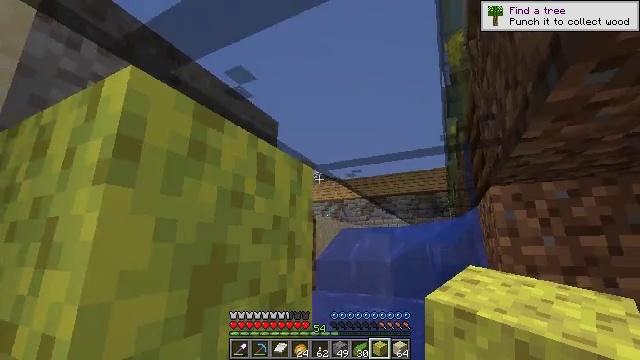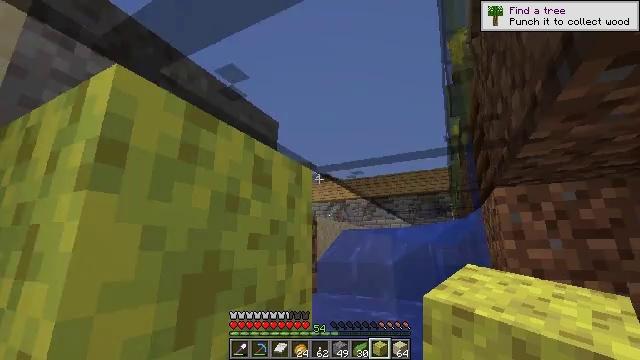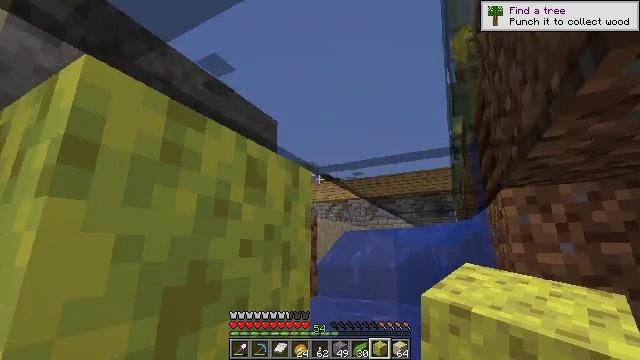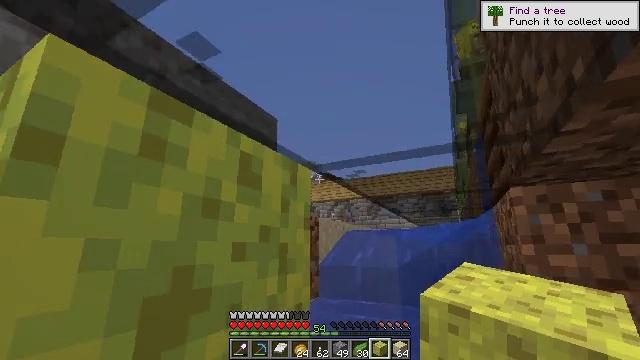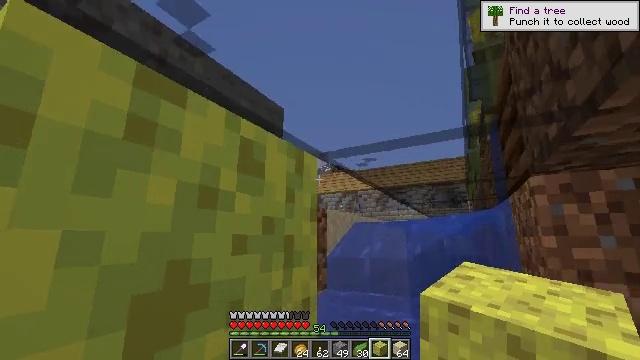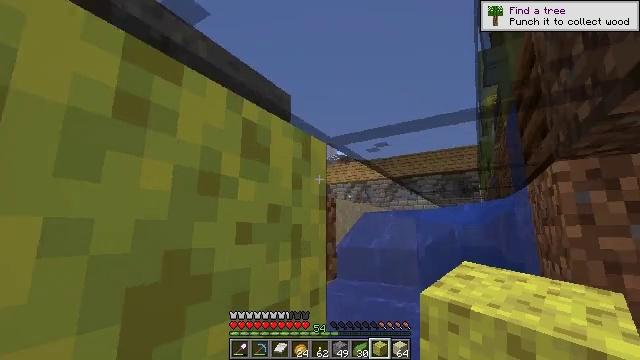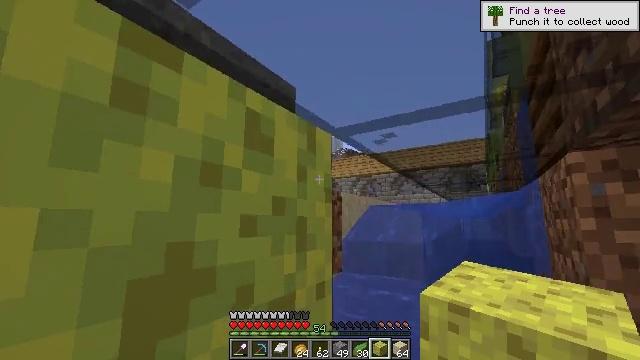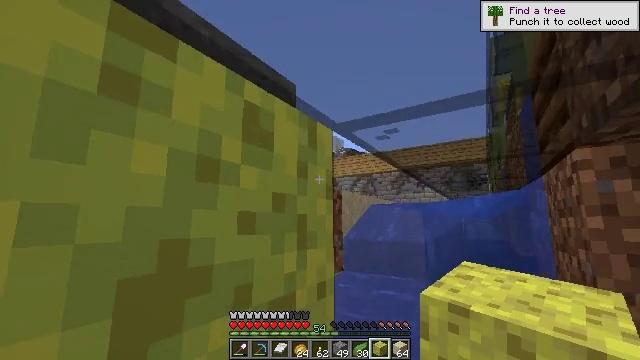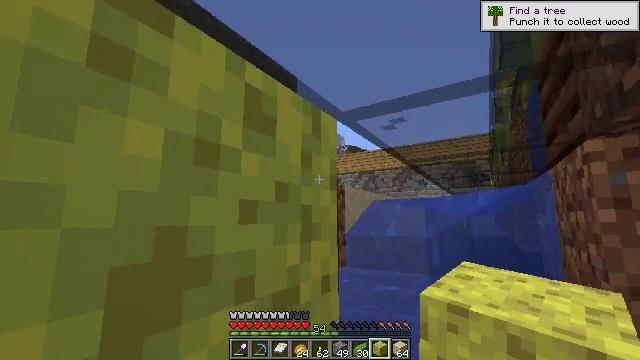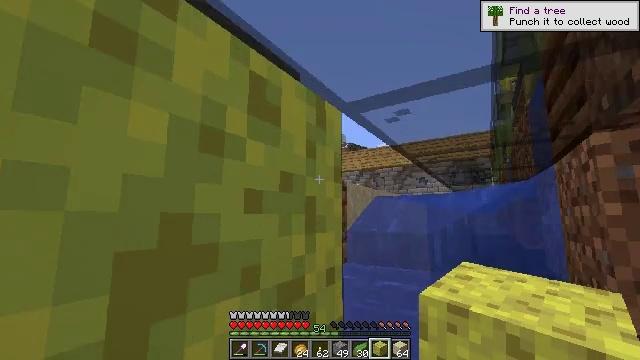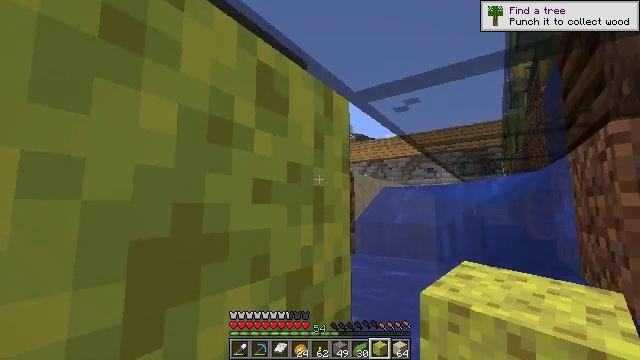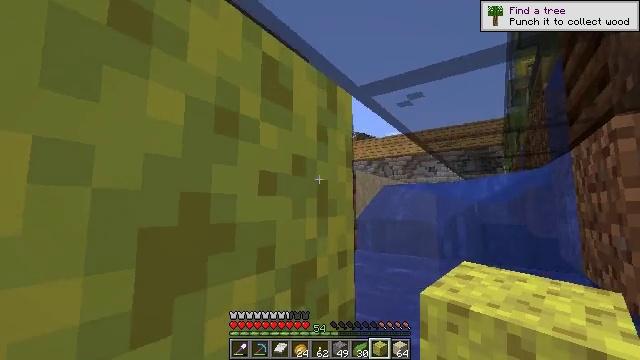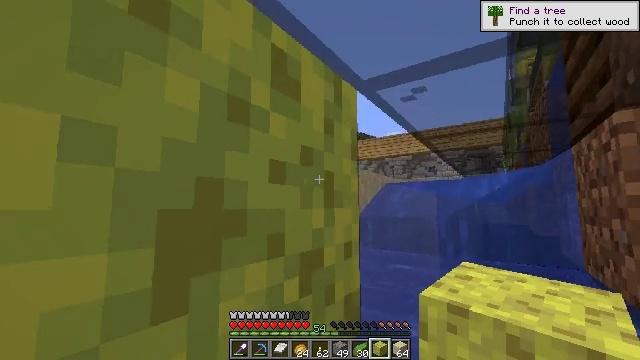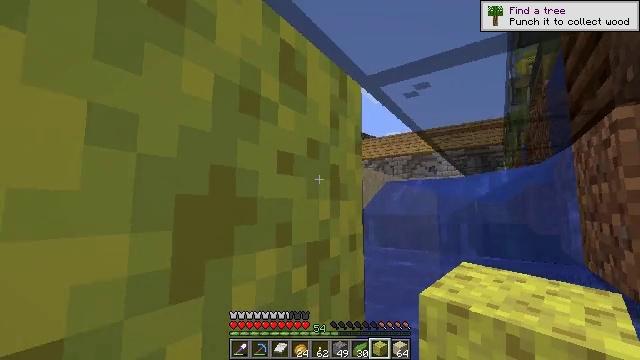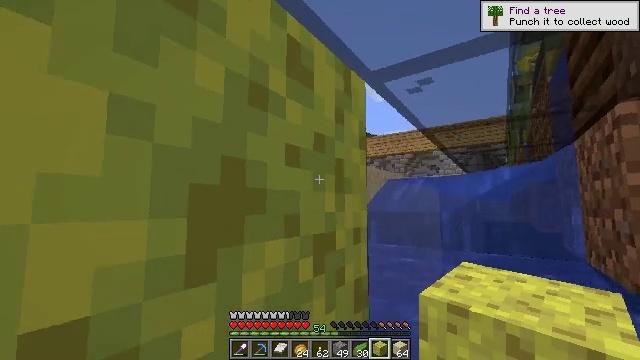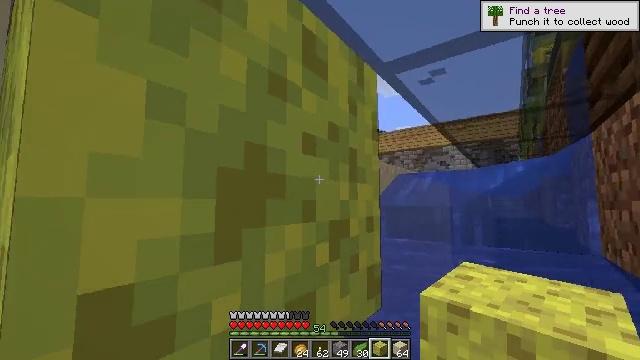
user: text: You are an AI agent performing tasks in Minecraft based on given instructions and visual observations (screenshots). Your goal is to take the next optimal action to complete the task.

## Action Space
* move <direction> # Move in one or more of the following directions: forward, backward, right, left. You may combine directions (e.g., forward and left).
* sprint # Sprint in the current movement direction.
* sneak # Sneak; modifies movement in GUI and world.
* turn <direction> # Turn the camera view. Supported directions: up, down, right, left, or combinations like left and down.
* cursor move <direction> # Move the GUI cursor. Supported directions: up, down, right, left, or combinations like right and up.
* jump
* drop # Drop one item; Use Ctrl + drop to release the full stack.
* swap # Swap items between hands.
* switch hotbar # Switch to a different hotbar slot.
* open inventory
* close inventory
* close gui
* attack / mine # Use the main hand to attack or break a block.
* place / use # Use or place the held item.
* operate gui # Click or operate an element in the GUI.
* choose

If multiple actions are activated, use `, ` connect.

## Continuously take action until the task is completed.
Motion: motion action
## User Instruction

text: Mine the wet sponge underwater.
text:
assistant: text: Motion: move forward
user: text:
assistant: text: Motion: move forward
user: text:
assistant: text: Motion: move forward
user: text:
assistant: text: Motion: move forward, turn left and down
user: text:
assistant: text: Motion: move forward, turn left and down
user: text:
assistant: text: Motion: turn left and down
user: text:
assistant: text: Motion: no_op
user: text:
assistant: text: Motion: no_op
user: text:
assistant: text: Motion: no_op
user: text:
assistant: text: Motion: turn left and down
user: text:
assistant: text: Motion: no_op
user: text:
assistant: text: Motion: no_op
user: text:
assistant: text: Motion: no_op
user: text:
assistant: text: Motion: no_op
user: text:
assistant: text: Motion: turn left
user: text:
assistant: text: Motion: no_op
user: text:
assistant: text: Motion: no_op
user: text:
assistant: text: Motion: no_op
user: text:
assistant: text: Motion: turn right and up
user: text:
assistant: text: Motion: turn right and up
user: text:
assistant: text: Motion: turn up
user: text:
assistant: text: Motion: turn up
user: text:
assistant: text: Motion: turn up
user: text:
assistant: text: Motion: turn up
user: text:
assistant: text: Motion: no_op
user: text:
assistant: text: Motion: no_op
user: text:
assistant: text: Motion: no_op
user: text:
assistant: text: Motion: move left
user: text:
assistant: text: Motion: move left
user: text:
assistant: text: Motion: move left